Question: Count the number of objects in the diagram.
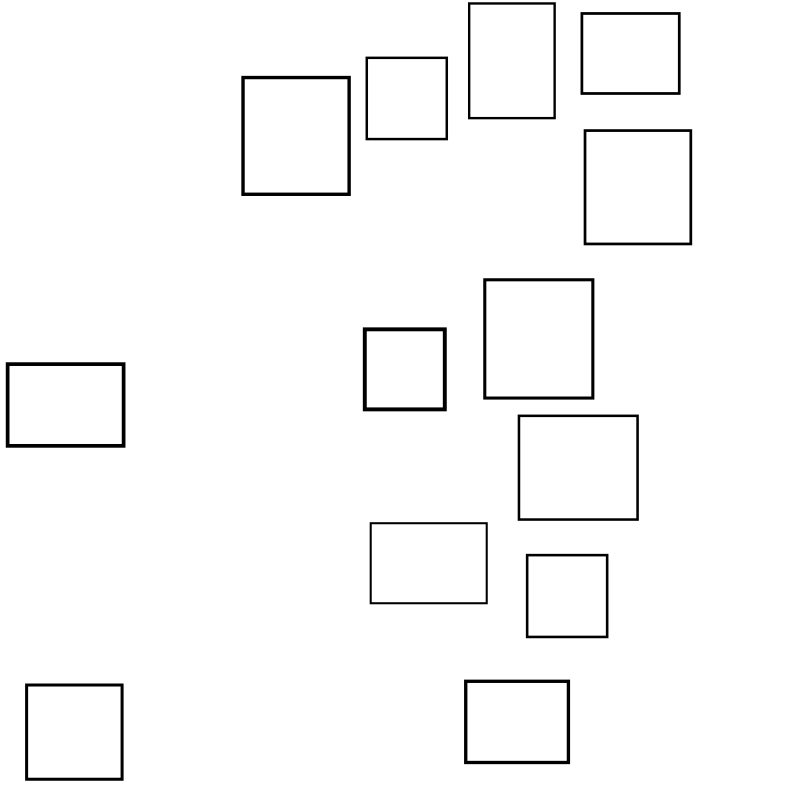
Answer: 13